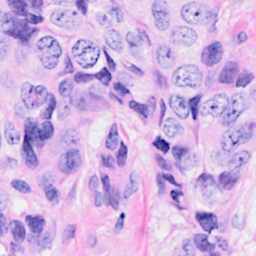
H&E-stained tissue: Breast